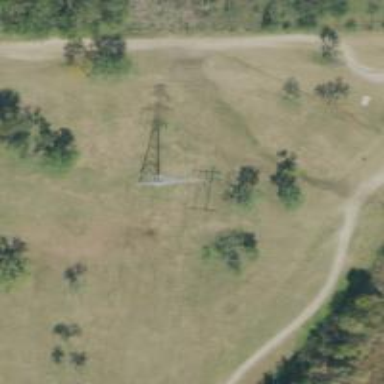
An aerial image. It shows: Disc golf basket.